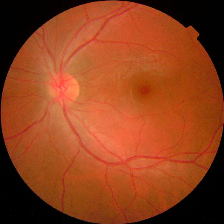
Diabetic retinopathy grade: No DR